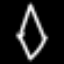
Label: diamond